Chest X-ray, AP view. Patient: 54 years old, sex M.
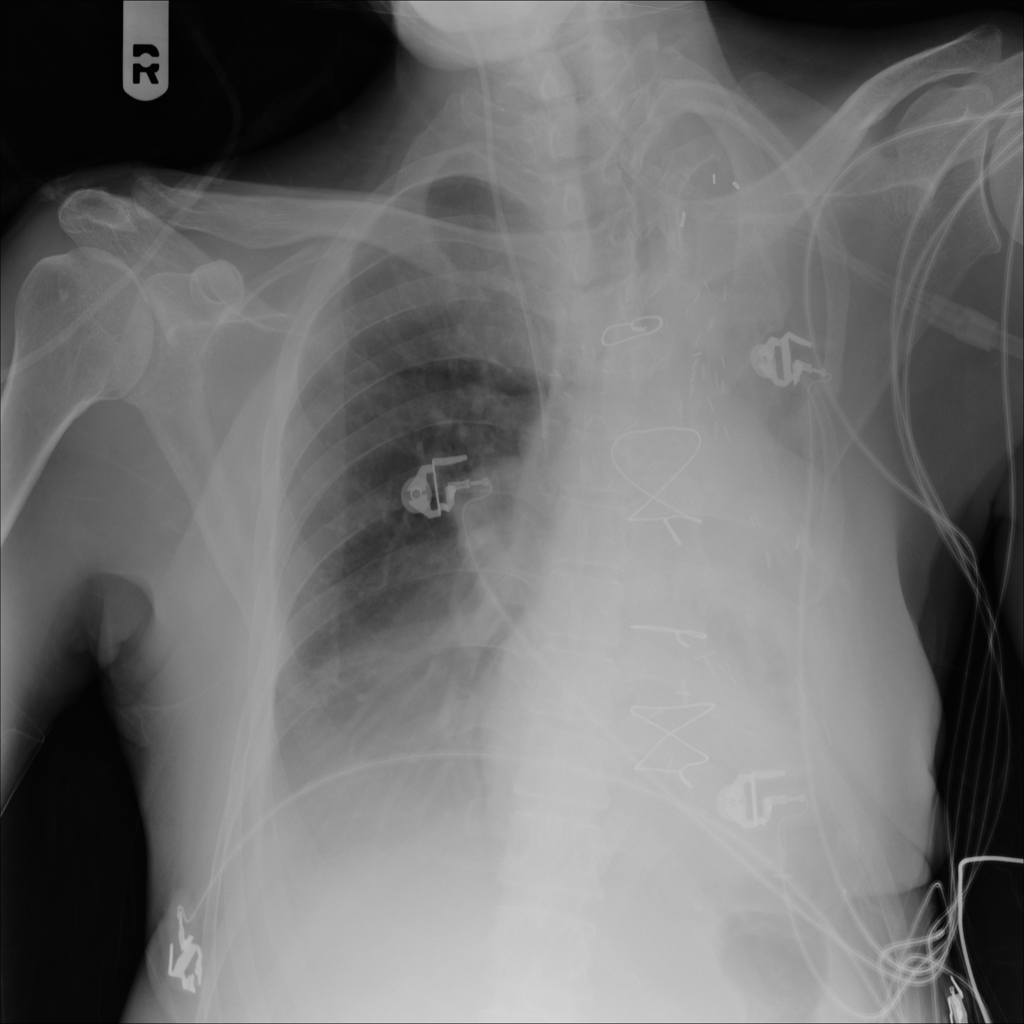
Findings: Atelectasis, Consolidation, Effusion